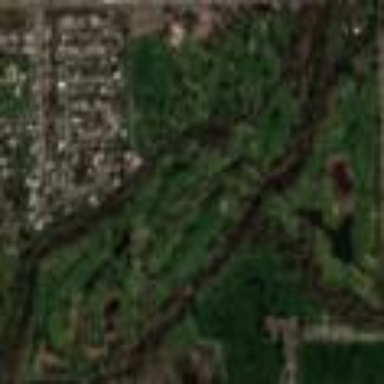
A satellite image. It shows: Golf course.